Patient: sex M, age 74
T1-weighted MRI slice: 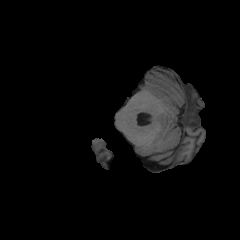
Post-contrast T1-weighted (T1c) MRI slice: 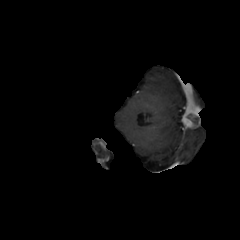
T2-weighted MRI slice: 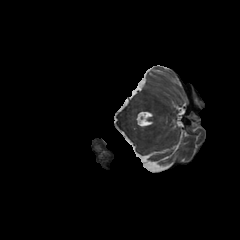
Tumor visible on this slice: no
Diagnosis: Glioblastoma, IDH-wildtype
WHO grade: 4